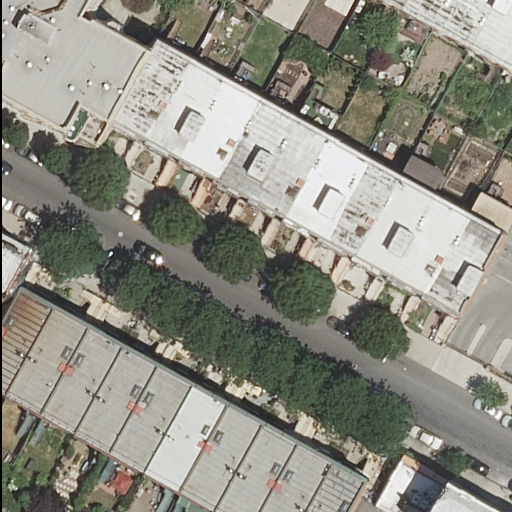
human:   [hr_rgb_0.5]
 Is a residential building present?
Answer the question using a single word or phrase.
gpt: yes

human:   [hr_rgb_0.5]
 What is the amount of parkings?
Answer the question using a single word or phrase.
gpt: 2

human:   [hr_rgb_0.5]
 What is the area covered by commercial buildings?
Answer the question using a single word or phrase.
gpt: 0m2

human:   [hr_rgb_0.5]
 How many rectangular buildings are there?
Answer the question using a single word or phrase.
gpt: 27

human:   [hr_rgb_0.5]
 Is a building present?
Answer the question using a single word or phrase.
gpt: yes

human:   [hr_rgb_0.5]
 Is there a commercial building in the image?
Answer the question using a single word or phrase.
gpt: no

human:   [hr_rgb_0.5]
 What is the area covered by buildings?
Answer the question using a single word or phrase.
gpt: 5120m2

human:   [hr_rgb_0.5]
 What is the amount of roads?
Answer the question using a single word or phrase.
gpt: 3

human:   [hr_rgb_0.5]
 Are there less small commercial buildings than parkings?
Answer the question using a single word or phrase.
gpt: yes

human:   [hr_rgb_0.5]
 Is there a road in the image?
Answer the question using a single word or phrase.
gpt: yes

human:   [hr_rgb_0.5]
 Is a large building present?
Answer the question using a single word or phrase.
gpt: yes

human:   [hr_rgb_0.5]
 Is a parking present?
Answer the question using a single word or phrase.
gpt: yes

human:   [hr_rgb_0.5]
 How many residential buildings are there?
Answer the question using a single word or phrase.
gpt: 28

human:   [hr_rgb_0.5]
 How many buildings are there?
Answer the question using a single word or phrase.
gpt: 28

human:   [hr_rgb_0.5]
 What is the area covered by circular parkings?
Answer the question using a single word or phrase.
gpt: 0m2

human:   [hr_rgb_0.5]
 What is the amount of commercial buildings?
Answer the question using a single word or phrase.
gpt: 0

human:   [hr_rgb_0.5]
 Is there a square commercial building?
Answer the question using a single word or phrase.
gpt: no

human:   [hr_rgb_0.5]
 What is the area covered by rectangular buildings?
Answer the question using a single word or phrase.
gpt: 3422m2

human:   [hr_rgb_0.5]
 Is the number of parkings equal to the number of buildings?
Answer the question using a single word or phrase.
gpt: no

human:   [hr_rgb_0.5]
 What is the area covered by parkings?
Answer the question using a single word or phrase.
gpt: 198m2

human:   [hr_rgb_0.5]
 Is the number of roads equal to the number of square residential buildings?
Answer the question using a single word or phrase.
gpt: no

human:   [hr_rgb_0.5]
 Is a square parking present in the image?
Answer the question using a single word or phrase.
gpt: no

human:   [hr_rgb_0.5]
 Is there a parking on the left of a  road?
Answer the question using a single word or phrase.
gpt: no

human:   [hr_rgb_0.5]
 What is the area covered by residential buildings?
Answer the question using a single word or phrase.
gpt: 5120m2

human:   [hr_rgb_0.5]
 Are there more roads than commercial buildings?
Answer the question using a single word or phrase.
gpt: yes

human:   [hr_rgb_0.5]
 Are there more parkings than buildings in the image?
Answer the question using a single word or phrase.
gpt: no

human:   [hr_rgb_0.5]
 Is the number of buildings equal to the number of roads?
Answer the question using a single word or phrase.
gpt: no

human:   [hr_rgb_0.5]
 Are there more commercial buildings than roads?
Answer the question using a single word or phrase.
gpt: no

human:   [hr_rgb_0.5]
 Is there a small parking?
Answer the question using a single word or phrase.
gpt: yes

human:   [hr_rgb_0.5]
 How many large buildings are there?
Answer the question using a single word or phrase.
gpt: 1

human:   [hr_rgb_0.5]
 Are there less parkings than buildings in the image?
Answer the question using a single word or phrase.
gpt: yes

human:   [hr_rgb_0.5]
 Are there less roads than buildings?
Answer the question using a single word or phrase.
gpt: yes

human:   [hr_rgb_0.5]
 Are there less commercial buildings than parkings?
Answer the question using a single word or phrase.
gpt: yes

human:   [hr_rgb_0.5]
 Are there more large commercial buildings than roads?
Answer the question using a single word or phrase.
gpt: no

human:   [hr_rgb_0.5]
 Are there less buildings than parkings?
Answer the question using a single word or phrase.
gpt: no

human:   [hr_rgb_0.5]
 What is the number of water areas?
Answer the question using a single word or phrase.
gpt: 0

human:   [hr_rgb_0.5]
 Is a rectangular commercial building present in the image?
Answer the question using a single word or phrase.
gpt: no

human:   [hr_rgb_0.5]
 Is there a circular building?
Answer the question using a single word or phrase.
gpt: no

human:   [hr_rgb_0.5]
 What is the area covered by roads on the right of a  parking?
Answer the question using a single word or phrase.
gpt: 0m2

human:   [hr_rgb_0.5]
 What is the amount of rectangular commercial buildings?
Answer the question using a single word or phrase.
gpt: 0

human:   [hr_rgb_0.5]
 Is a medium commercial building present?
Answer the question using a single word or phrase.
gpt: no

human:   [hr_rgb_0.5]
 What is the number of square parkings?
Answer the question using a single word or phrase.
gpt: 0

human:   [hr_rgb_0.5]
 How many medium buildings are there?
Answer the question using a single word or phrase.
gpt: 21

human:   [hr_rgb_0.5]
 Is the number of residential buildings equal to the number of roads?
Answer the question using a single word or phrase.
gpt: no

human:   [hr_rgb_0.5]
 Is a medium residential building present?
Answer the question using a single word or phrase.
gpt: yes

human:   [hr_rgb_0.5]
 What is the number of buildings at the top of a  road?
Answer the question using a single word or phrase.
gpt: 17

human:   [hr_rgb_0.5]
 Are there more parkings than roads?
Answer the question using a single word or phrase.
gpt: no

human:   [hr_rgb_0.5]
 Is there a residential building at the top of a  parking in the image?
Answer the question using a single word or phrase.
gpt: yes

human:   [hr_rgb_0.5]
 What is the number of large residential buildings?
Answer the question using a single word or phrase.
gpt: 1

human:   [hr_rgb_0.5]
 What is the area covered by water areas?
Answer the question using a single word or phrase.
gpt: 0m2

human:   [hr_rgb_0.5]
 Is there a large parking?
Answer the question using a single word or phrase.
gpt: no

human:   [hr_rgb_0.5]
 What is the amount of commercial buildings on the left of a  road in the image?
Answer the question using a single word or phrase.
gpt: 0

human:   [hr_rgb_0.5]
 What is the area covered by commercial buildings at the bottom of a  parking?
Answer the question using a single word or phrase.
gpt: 0m2

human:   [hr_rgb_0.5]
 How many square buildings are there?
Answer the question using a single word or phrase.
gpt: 0

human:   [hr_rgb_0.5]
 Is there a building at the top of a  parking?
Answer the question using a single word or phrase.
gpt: yes

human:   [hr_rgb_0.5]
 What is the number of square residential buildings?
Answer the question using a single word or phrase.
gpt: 0

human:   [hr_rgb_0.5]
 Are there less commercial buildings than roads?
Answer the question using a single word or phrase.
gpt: yes

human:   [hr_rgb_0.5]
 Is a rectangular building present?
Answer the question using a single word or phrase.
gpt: yes

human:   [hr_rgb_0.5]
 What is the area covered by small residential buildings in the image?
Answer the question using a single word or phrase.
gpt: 292m2

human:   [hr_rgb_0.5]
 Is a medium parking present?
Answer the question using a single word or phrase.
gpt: yes

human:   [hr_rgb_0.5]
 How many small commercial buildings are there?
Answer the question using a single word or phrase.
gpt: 0

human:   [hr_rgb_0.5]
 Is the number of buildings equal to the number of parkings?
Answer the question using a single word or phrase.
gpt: no

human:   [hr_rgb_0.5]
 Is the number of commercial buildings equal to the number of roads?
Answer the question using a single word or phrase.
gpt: no

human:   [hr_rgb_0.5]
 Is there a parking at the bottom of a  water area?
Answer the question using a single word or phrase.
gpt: no